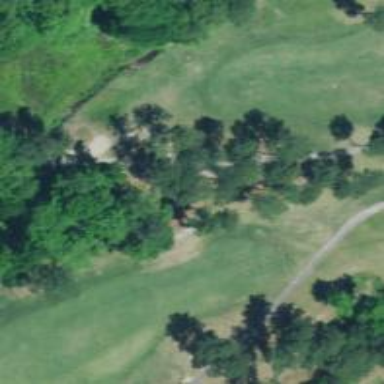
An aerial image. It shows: Golf tee on grassy land.